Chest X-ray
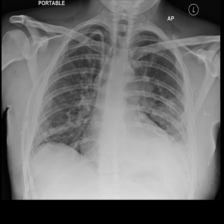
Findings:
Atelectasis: positive
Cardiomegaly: negative
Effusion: negative
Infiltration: negative
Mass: negative
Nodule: positive
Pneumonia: negative
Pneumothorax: negative
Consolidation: positive
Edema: negative
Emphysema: negative
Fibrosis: negative
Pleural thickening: negative
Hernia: negative